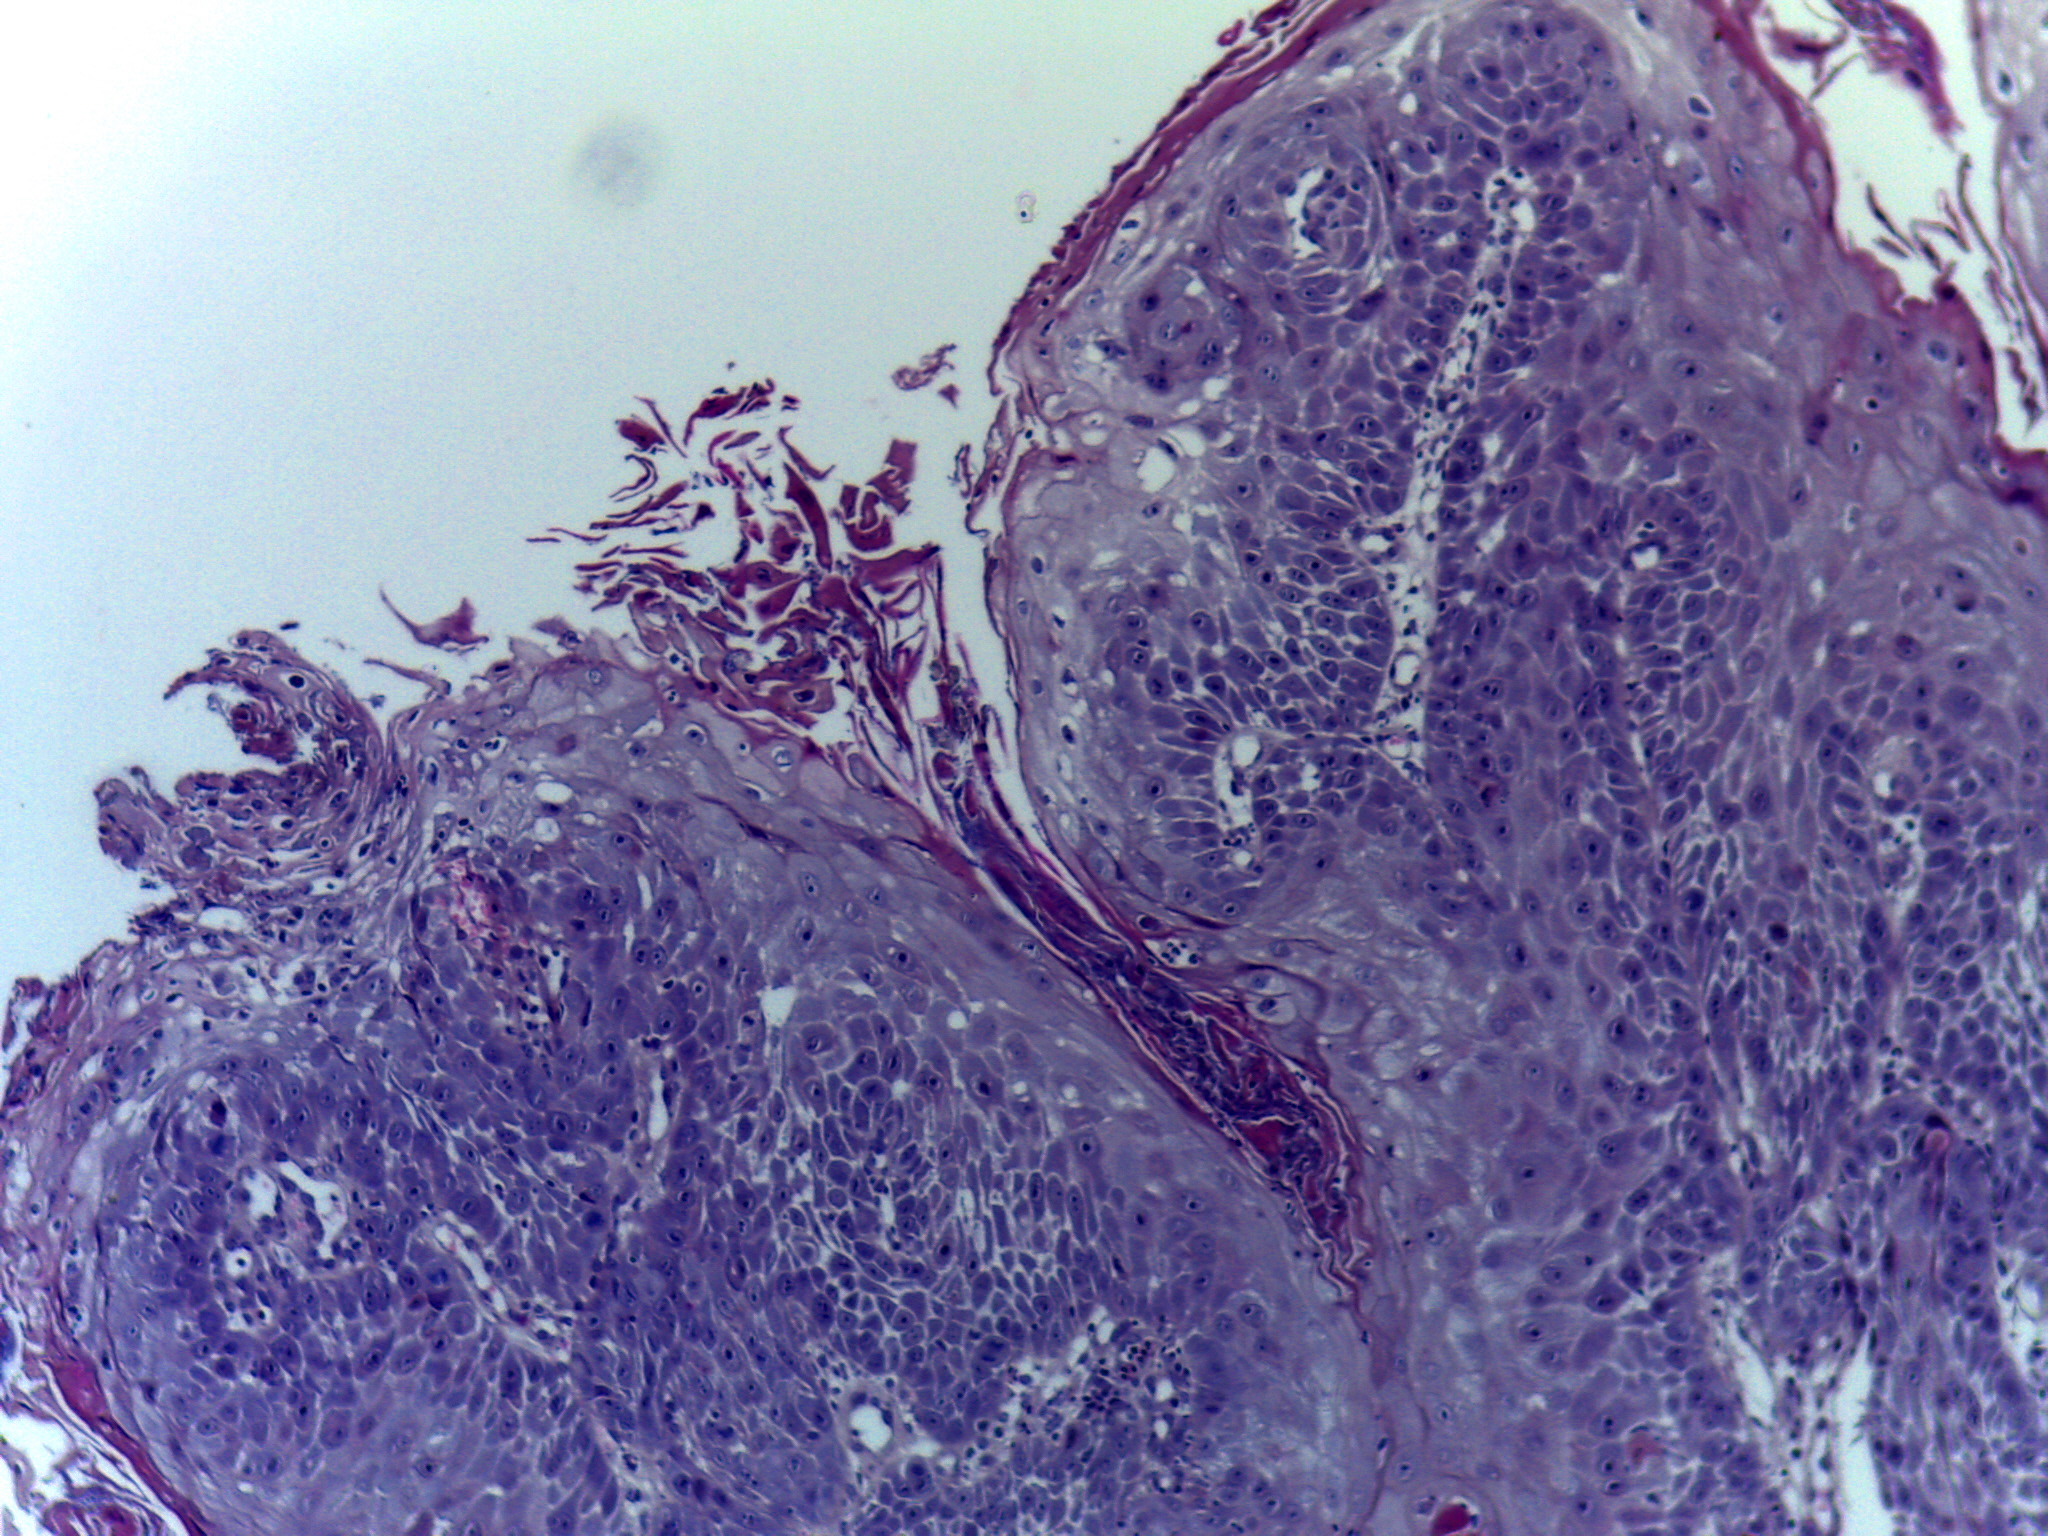
Diagnosis: OSCC